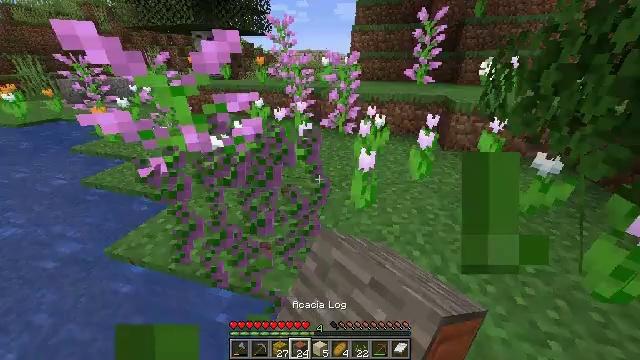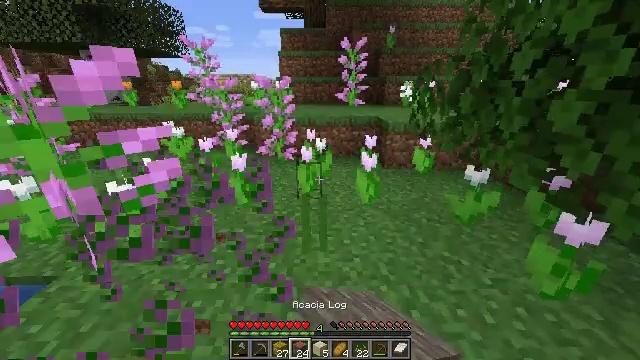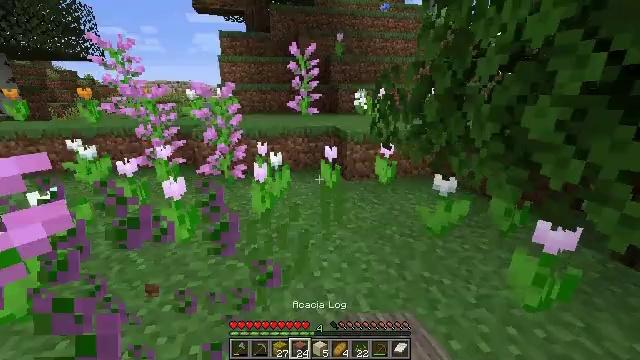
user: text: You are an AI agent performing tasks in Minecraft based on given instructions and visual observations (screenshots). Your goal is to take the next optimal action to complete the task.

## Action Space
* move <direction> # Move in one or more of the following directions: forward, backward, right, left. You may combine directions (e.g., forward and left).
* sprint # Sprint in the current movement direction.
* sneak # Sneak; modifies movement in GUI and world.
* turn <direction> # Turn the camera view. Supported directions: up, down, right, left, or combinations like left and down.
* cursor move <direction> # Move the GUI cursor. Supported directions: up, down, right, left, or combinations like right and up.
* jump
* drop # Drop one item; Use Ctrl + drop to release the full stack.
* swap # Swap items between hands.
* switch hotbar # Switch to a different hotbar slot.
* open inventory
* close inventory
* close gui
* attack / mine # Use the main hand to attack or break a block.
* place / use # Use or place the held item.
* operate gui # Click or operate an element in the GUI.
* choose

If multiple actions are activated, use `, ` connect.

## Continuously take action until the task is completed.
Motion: motion action
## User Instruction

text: Gather white tulip from the meadow.
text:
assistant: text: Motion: move forward, turn right and up, attack / mine
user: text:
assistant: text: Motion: move forward, turn right and up, attack / mine
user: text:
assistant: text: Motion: attack / mine